Interaction volume radius: 5 \u00c5
Interaction volume height: 10 \u00c5
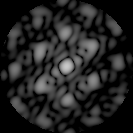
Disorder parameter: 0.3339